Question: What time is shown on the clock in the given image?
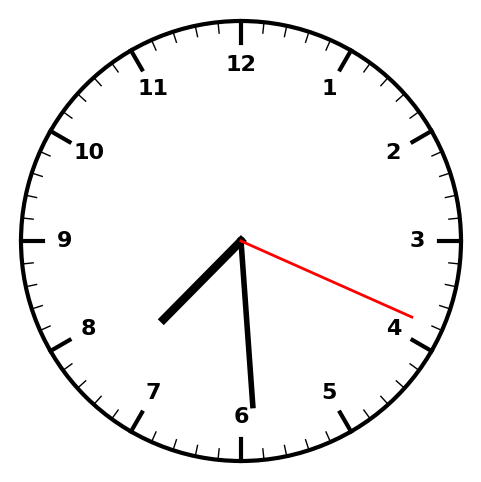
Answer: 07:29:19